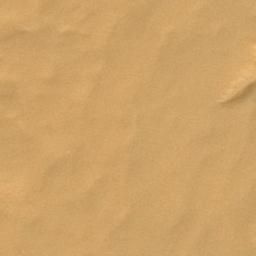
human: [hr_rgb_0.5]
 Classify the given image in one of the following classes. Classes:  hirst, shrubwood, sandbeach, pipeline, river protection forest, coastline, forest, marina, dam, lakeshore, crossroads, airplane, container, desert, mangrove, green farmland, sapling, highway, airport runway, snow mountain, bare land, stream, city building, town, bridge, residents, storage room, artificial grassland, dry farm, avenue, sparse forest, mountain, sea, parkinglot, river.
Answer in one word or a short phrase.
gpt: desert